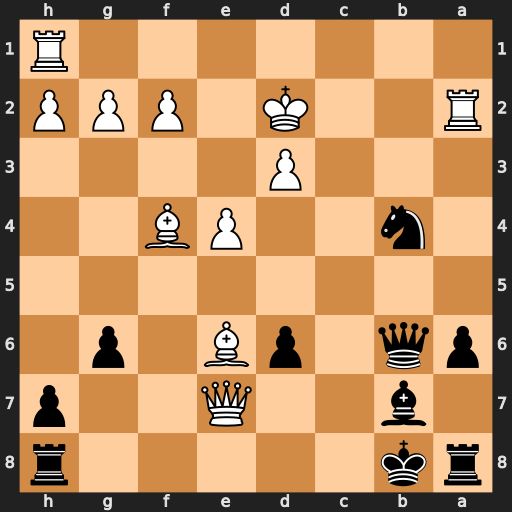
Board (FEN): rk5r/1b2Q2p/pq1pB1p1/8/1n2PB2/3P4/R2K1PPP/7R
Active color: b
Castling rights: -
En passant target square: -
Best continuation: Qxf2+ Kd1 Qxf4 Rb2 a5